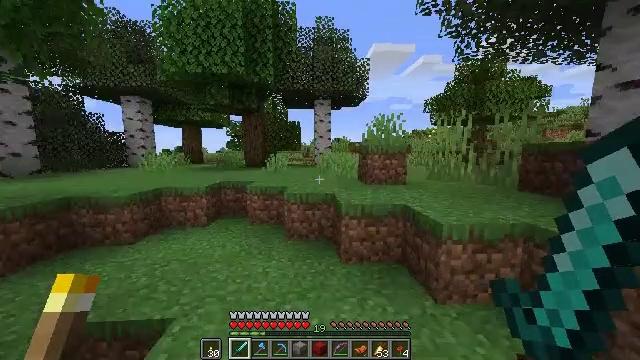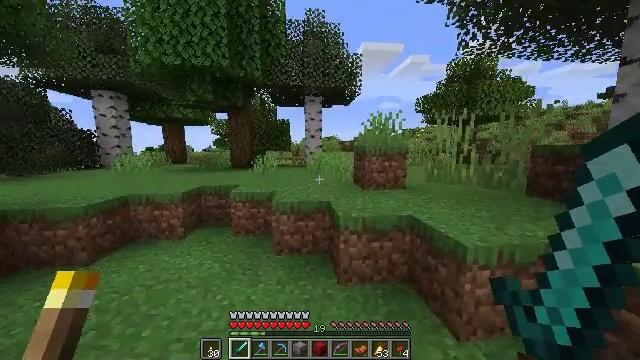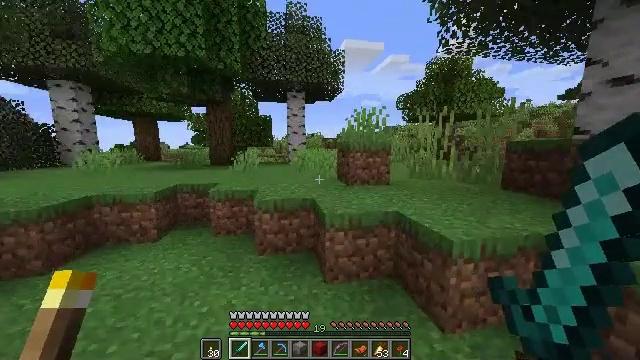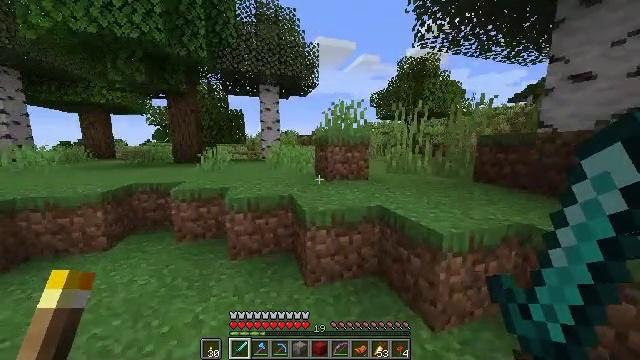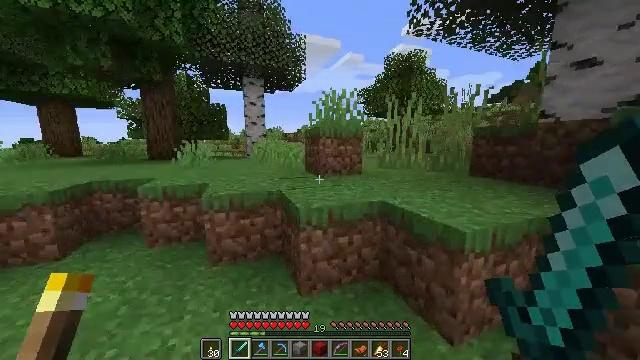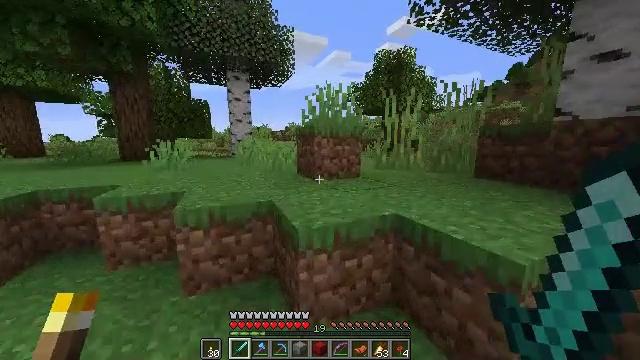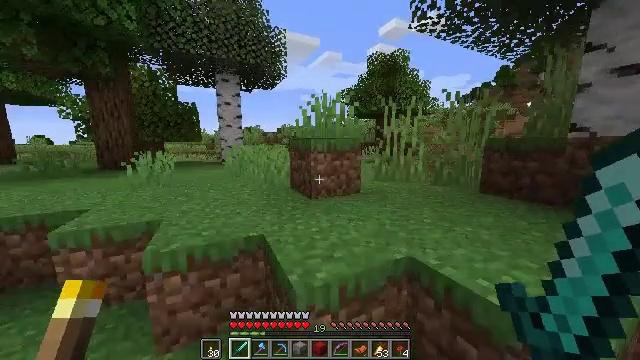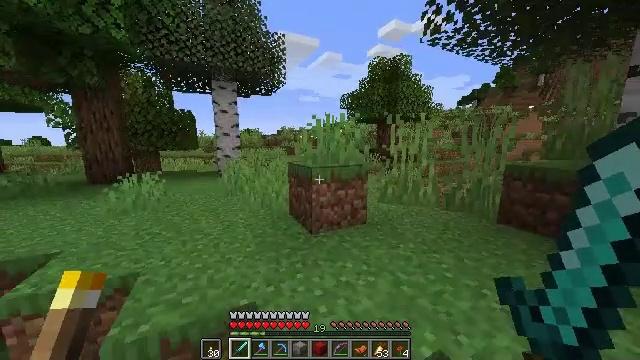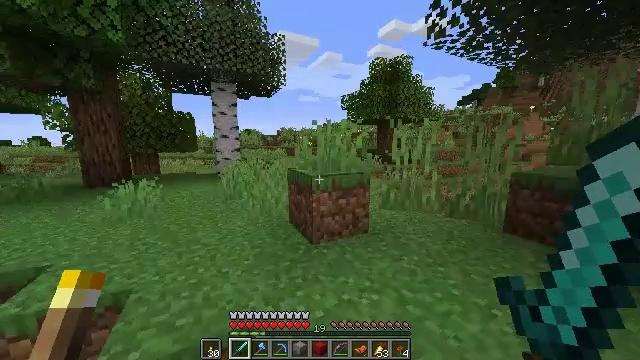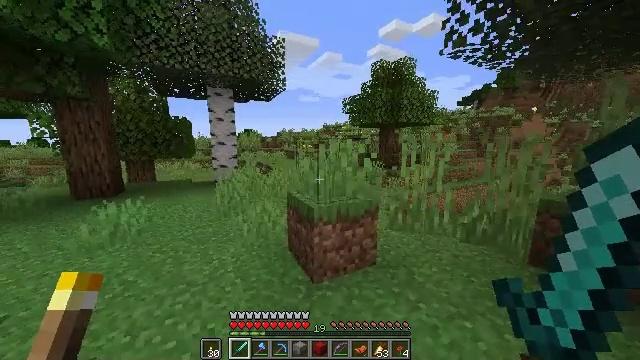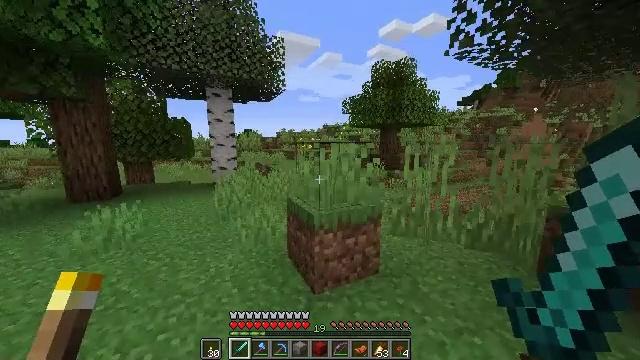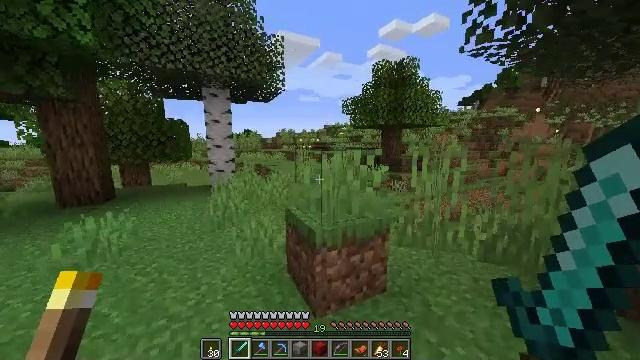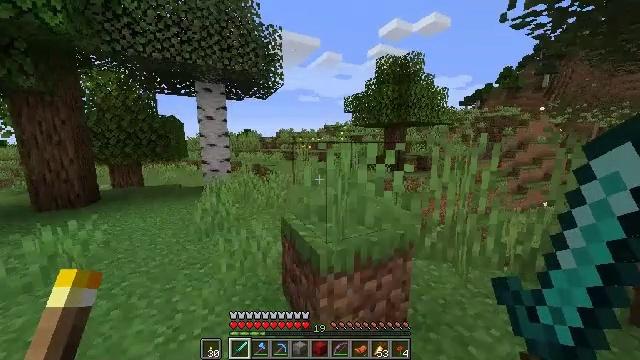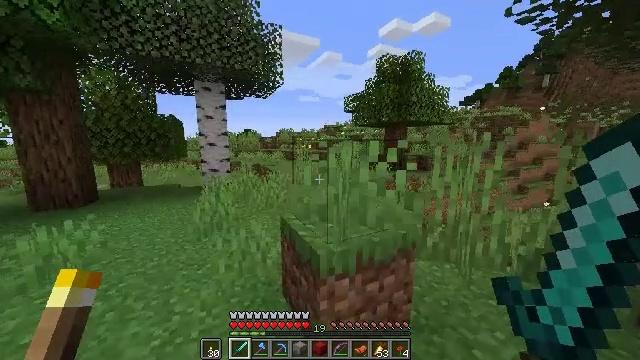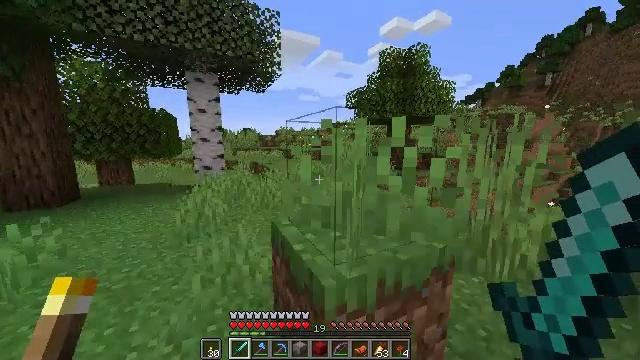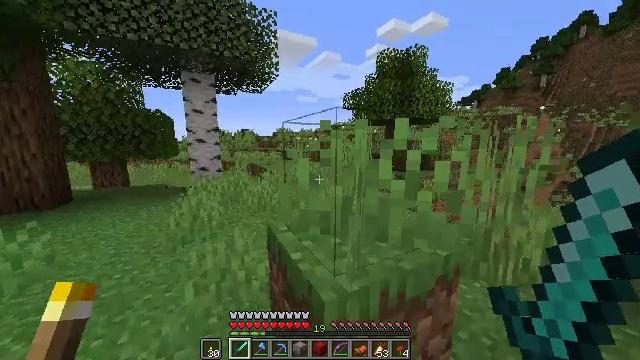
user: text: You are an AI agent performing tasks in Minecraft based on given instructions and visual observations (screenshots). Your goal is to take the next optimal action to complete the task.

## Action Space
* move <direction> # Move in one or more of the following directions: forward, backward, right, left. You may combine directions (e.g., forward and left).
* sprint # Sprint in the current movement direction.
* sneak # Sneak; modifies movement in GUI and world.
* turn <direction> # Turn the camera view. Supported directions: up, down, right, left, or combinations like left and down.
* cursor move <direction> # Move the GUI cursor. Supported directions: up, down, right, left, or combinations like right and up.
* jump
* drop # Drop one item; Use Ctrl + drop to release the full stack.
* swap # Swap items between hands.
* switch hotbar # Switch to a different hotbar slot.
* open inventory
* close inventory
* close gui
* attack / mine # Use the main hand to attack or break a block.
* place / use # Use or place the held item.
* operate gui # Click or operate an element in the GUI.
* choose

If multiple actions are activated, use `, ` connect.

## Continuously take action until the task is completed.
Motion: motion action
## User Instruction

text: Break oak leaves from the trees.
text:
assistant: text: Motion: move forward, sprint, turn right, jump
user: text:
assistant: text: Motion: move forward, sprint, turn right, jump
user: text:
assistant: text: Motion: move forward, sprint, turn right, jump
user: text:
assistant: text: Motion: move forward, sprint, turn right, jump
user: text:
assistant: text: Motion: move forward, sprint, turn right, jump
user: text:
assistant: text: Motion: move forward, sprint, turn right, jump
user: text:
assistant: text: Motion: move forward, sprint, jump
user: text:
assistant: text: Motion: move forward, sprint, jump
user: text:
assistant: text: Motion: move forward, sprint, jump
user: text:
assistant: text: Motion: move forward, sprint, jump
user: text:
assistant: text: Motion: move forward, sprint, jump
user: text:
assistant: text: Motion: move forward, sprint, jump
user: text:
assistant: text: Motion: move forward, sprint, jump
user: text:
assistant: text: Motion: move forward, sprint, jump
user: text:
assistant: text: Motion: move forward, sprint, jump
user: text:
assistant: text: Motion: move forward, sprint, turn right, jump
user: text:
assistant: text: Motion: move forward, sprint, jump
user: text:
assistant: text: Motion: move forward, sprint, jump
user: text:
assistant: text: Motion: move forward, sprint, jump
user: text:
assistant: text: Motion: move forward, sprint, jump
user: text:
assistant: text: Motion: move forward, sprint, jump
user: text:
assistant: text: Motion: move forward, sprint, jump
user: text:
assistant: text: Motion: move forward, sprint, jump
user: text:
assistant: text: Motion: move forward, sprint, jump
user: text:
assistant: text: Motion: move forward, sprint, jump
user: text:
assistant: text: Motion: move forward, sprint, jump
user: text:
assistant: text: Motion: move forward, sprint, turn left and down, jump
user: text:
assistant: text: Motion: move forward, sprint, turn left, jump
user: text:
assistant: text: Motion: move forward, sprint, turn left, jump
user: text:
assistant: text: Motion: move forward, sprint, turn left, jump